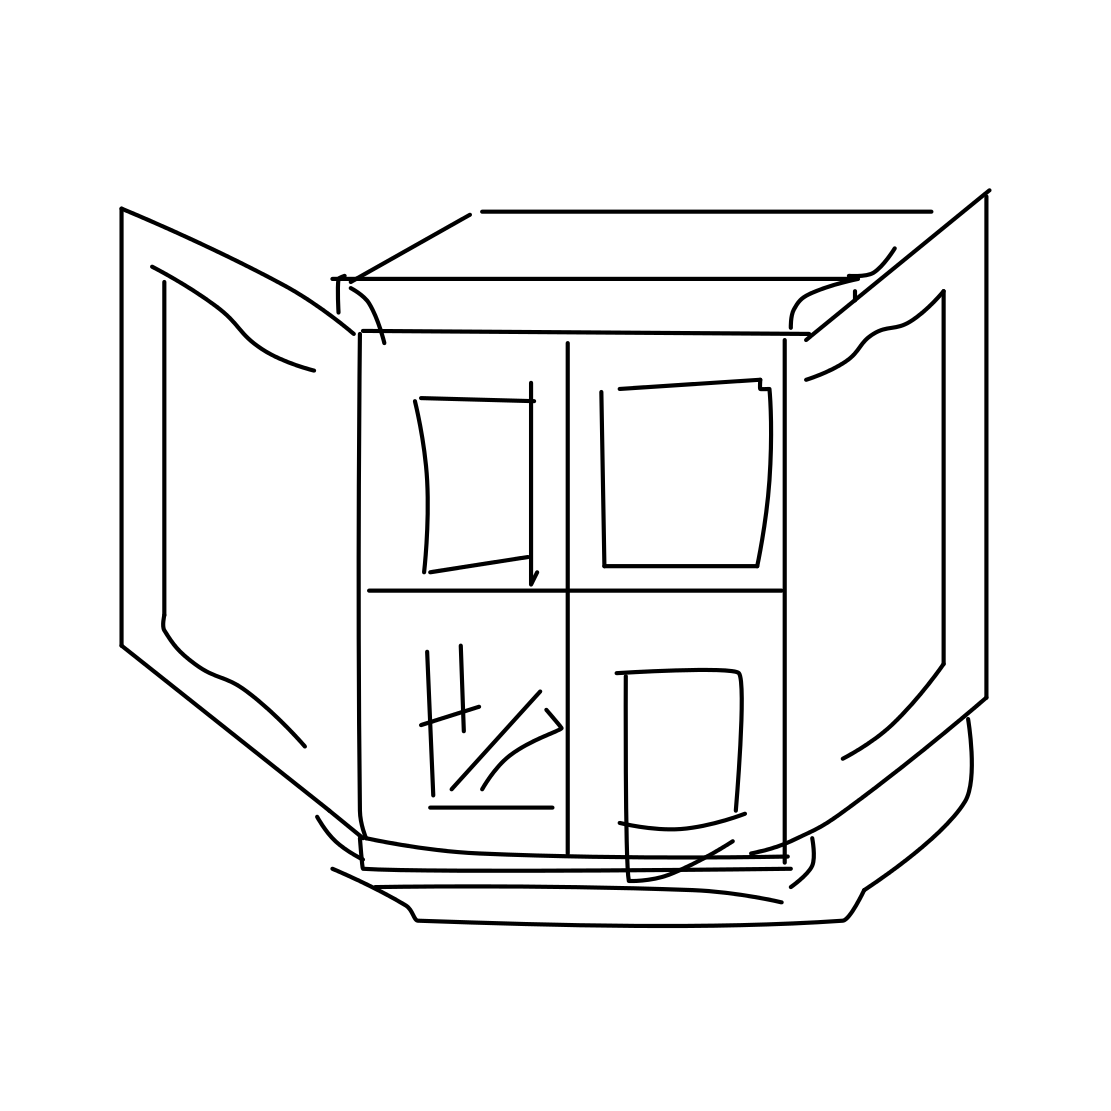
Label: cabinet